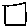
Label: square